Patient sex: M
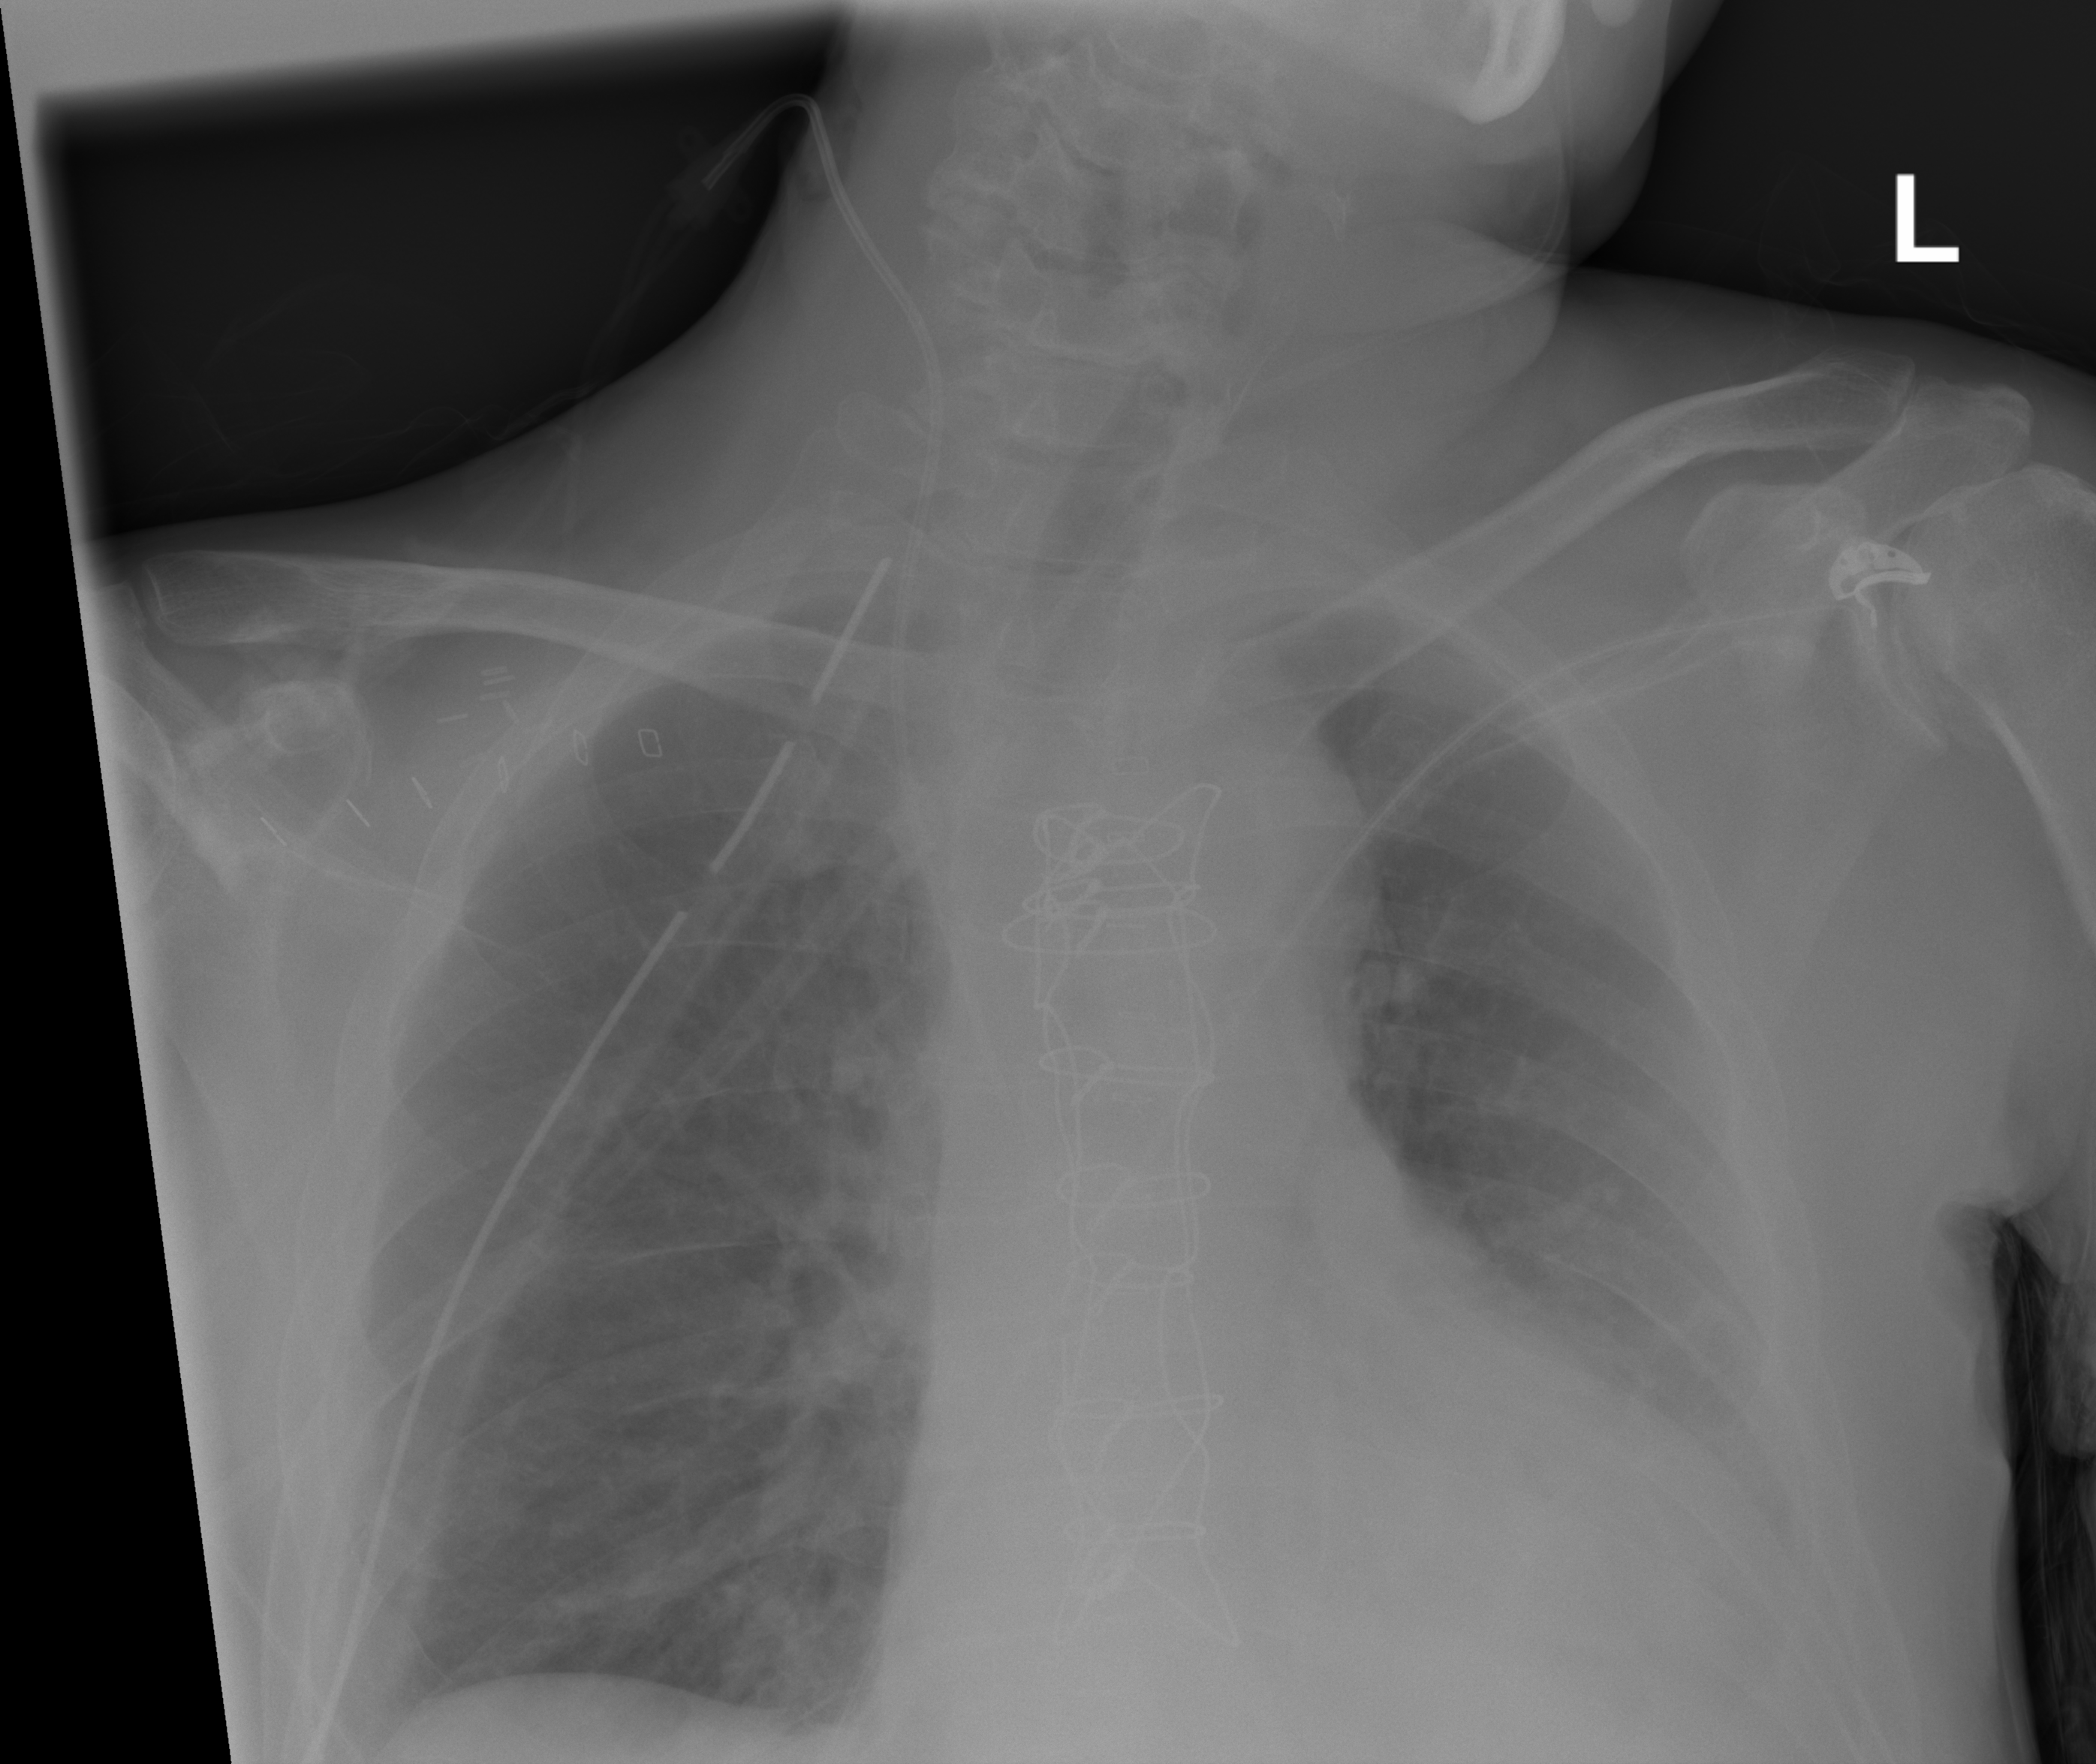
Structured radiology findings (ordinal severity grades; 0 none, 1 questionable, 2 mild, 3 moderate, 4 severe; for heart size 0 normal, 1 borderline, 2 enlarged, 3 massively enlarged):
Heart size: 2
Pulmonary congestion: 2
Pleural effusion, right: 0
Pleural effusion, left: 2
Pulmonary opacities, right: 0
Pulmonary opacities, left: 0
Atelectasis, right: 0
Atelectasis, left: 2